Interaction volume radius: 10 \u00c5
Interaction volume height: 10 \u00c5
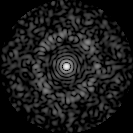
Disorder parameter: 0.8407